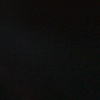
Label: space